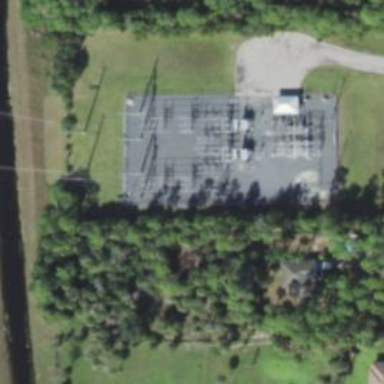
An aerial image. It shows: Switch used for power control.